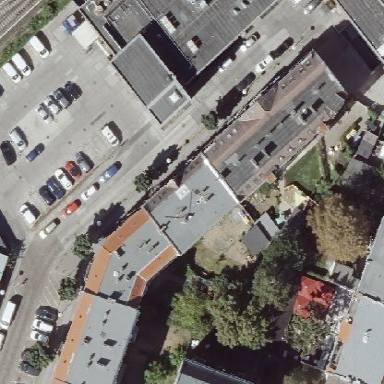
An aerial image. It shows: Saltbox-roofed apartment building.